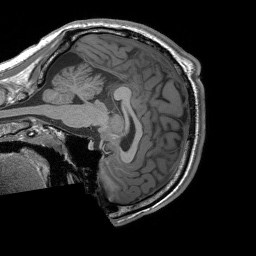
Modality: T1w
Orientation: sagittal